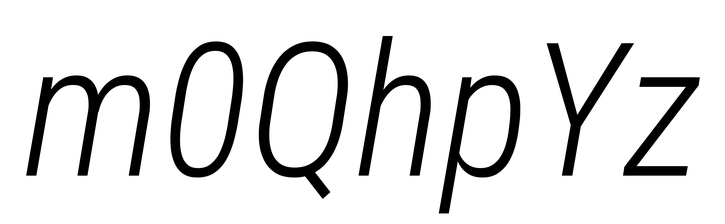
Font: Roboto-Italic_Condensed_Light_Italic